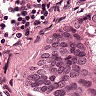
Metastatic tissue present: yes